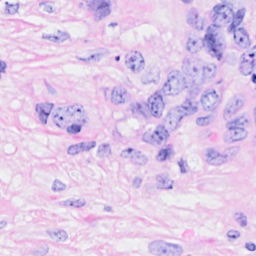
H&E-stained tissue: Breast